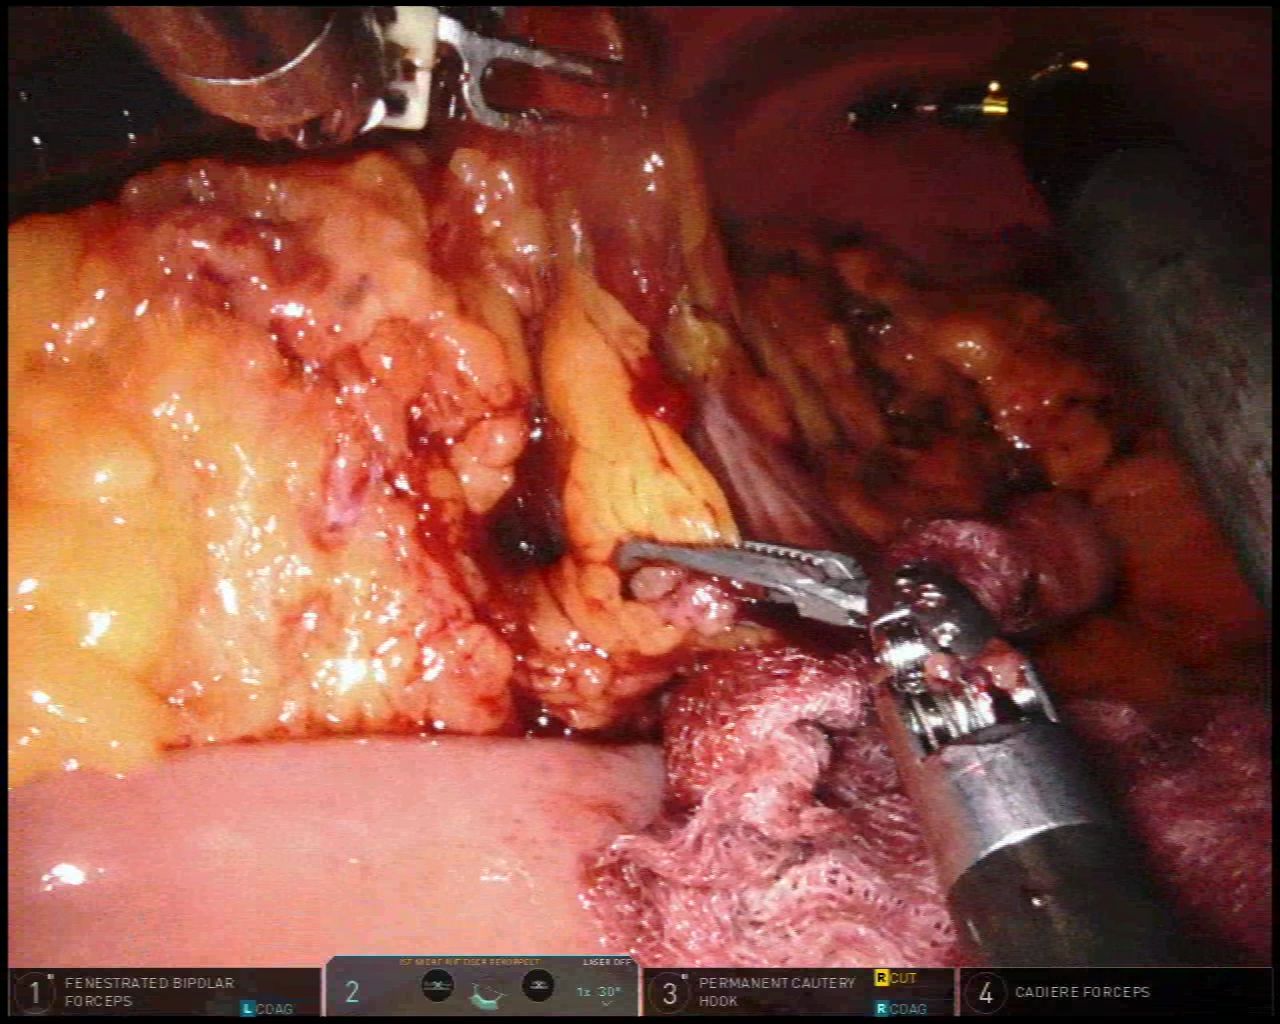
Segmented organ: small_intestine
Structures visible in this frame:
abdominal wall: yes
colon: yes
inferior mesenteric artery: no
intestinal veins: no
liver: no
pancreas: no
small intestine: yes
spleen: no
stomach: no
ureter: no
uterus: no
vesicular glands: no